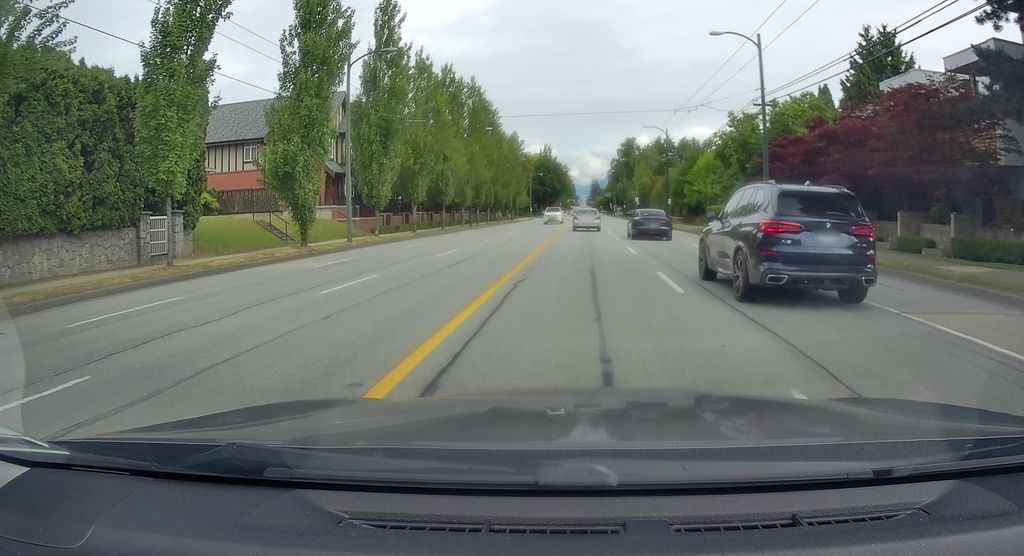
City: vancouver